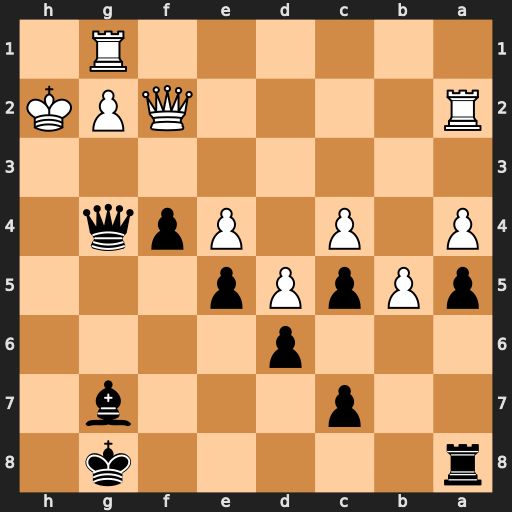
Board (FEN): r5k1/2p3b1/3p4/pPpPp3/P1P1Ppq1/8/R4QPK/6R1
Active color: b
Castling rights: -
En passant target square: -
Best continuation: Qh5+ Qh4 Qxh4#